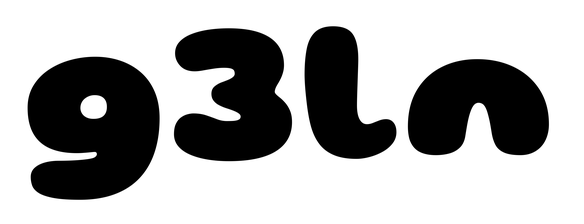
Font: Gluten_Black